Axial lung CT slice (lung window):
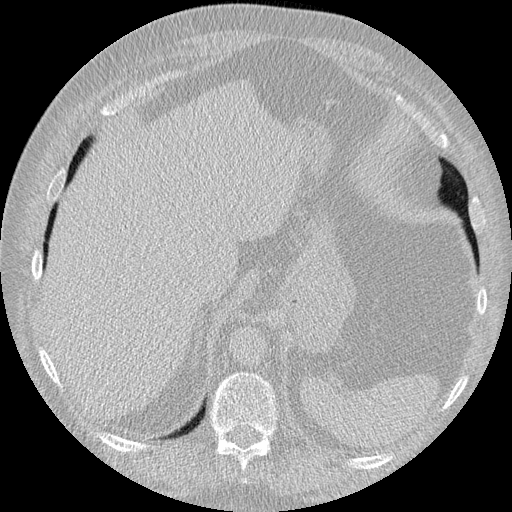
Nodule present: no